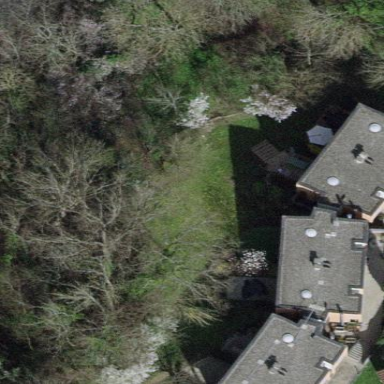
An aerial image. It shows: Garden surrounded by fence.